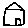
Label: house